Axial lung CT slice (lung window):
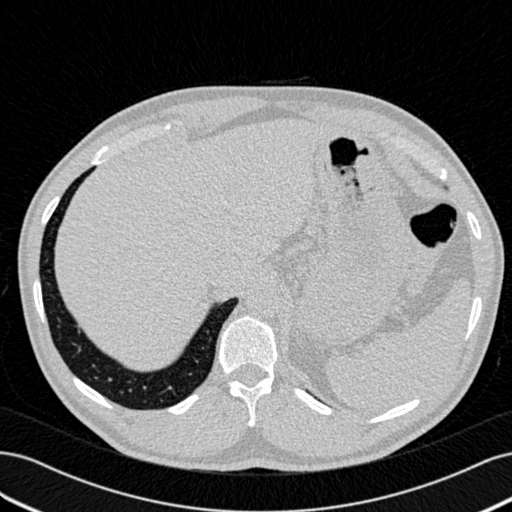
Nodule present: no